Interaction volume radius: 10 \u00c5
Interaction volume height: 30 \u00c5
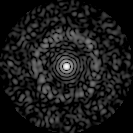
Disorder parameter: 0.8277